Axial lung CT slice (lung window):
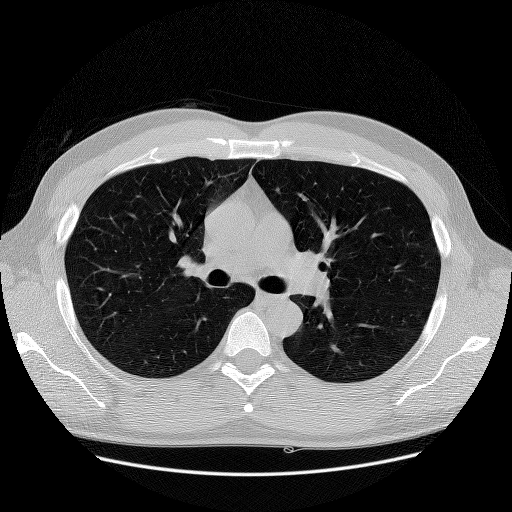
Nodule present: no